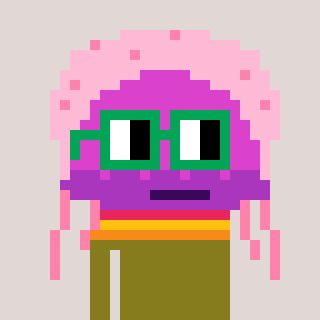
a pixel art character with square green glasses, a jellyfish-shaped head and a gunk-colored body on a warm background